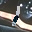
Label: 1